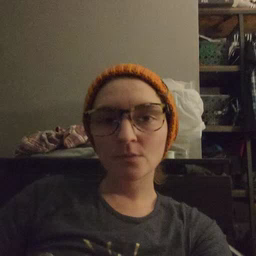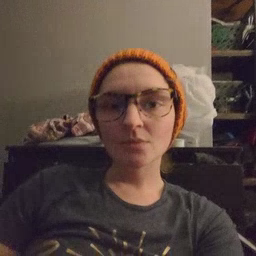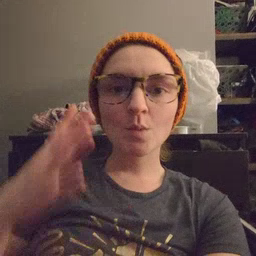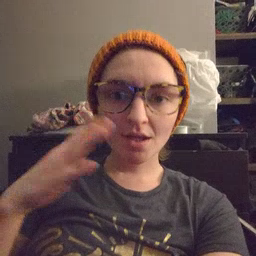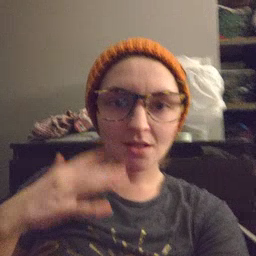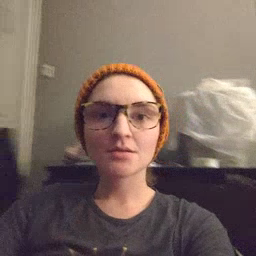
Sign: noisy